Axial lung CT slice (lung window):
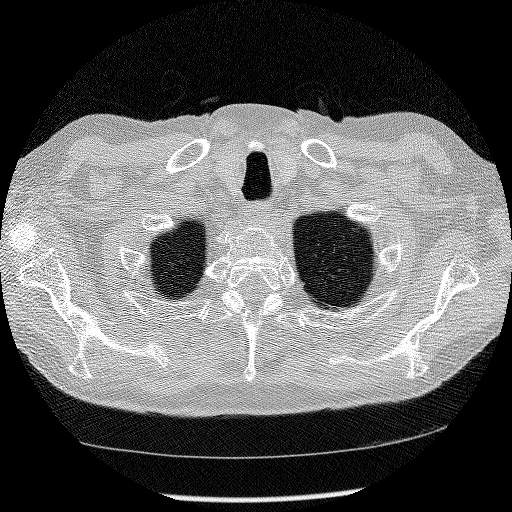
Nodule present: no